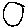
Label: circle